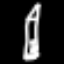
Label: pencil